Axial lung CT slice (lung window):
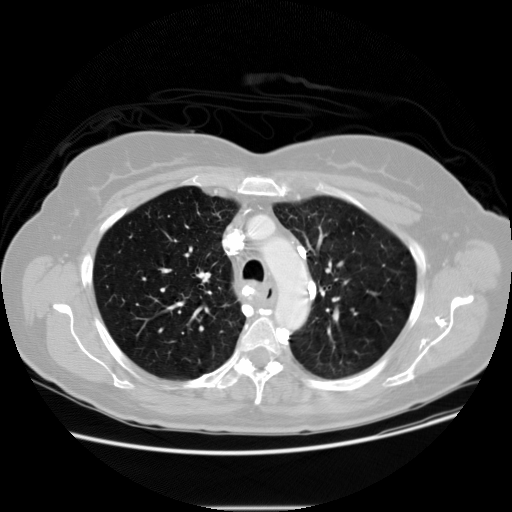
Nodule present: no